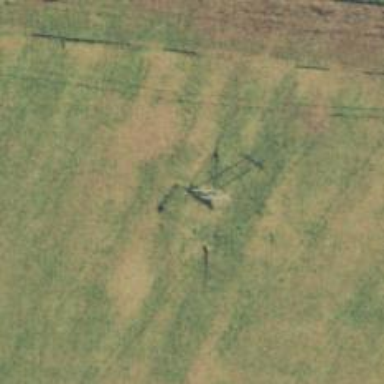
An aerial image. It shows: H-frame power tower design.